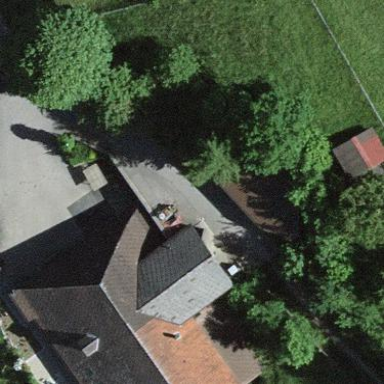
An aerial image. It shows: Farm building.